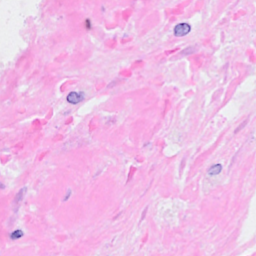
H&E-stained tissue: Breast